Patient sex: M
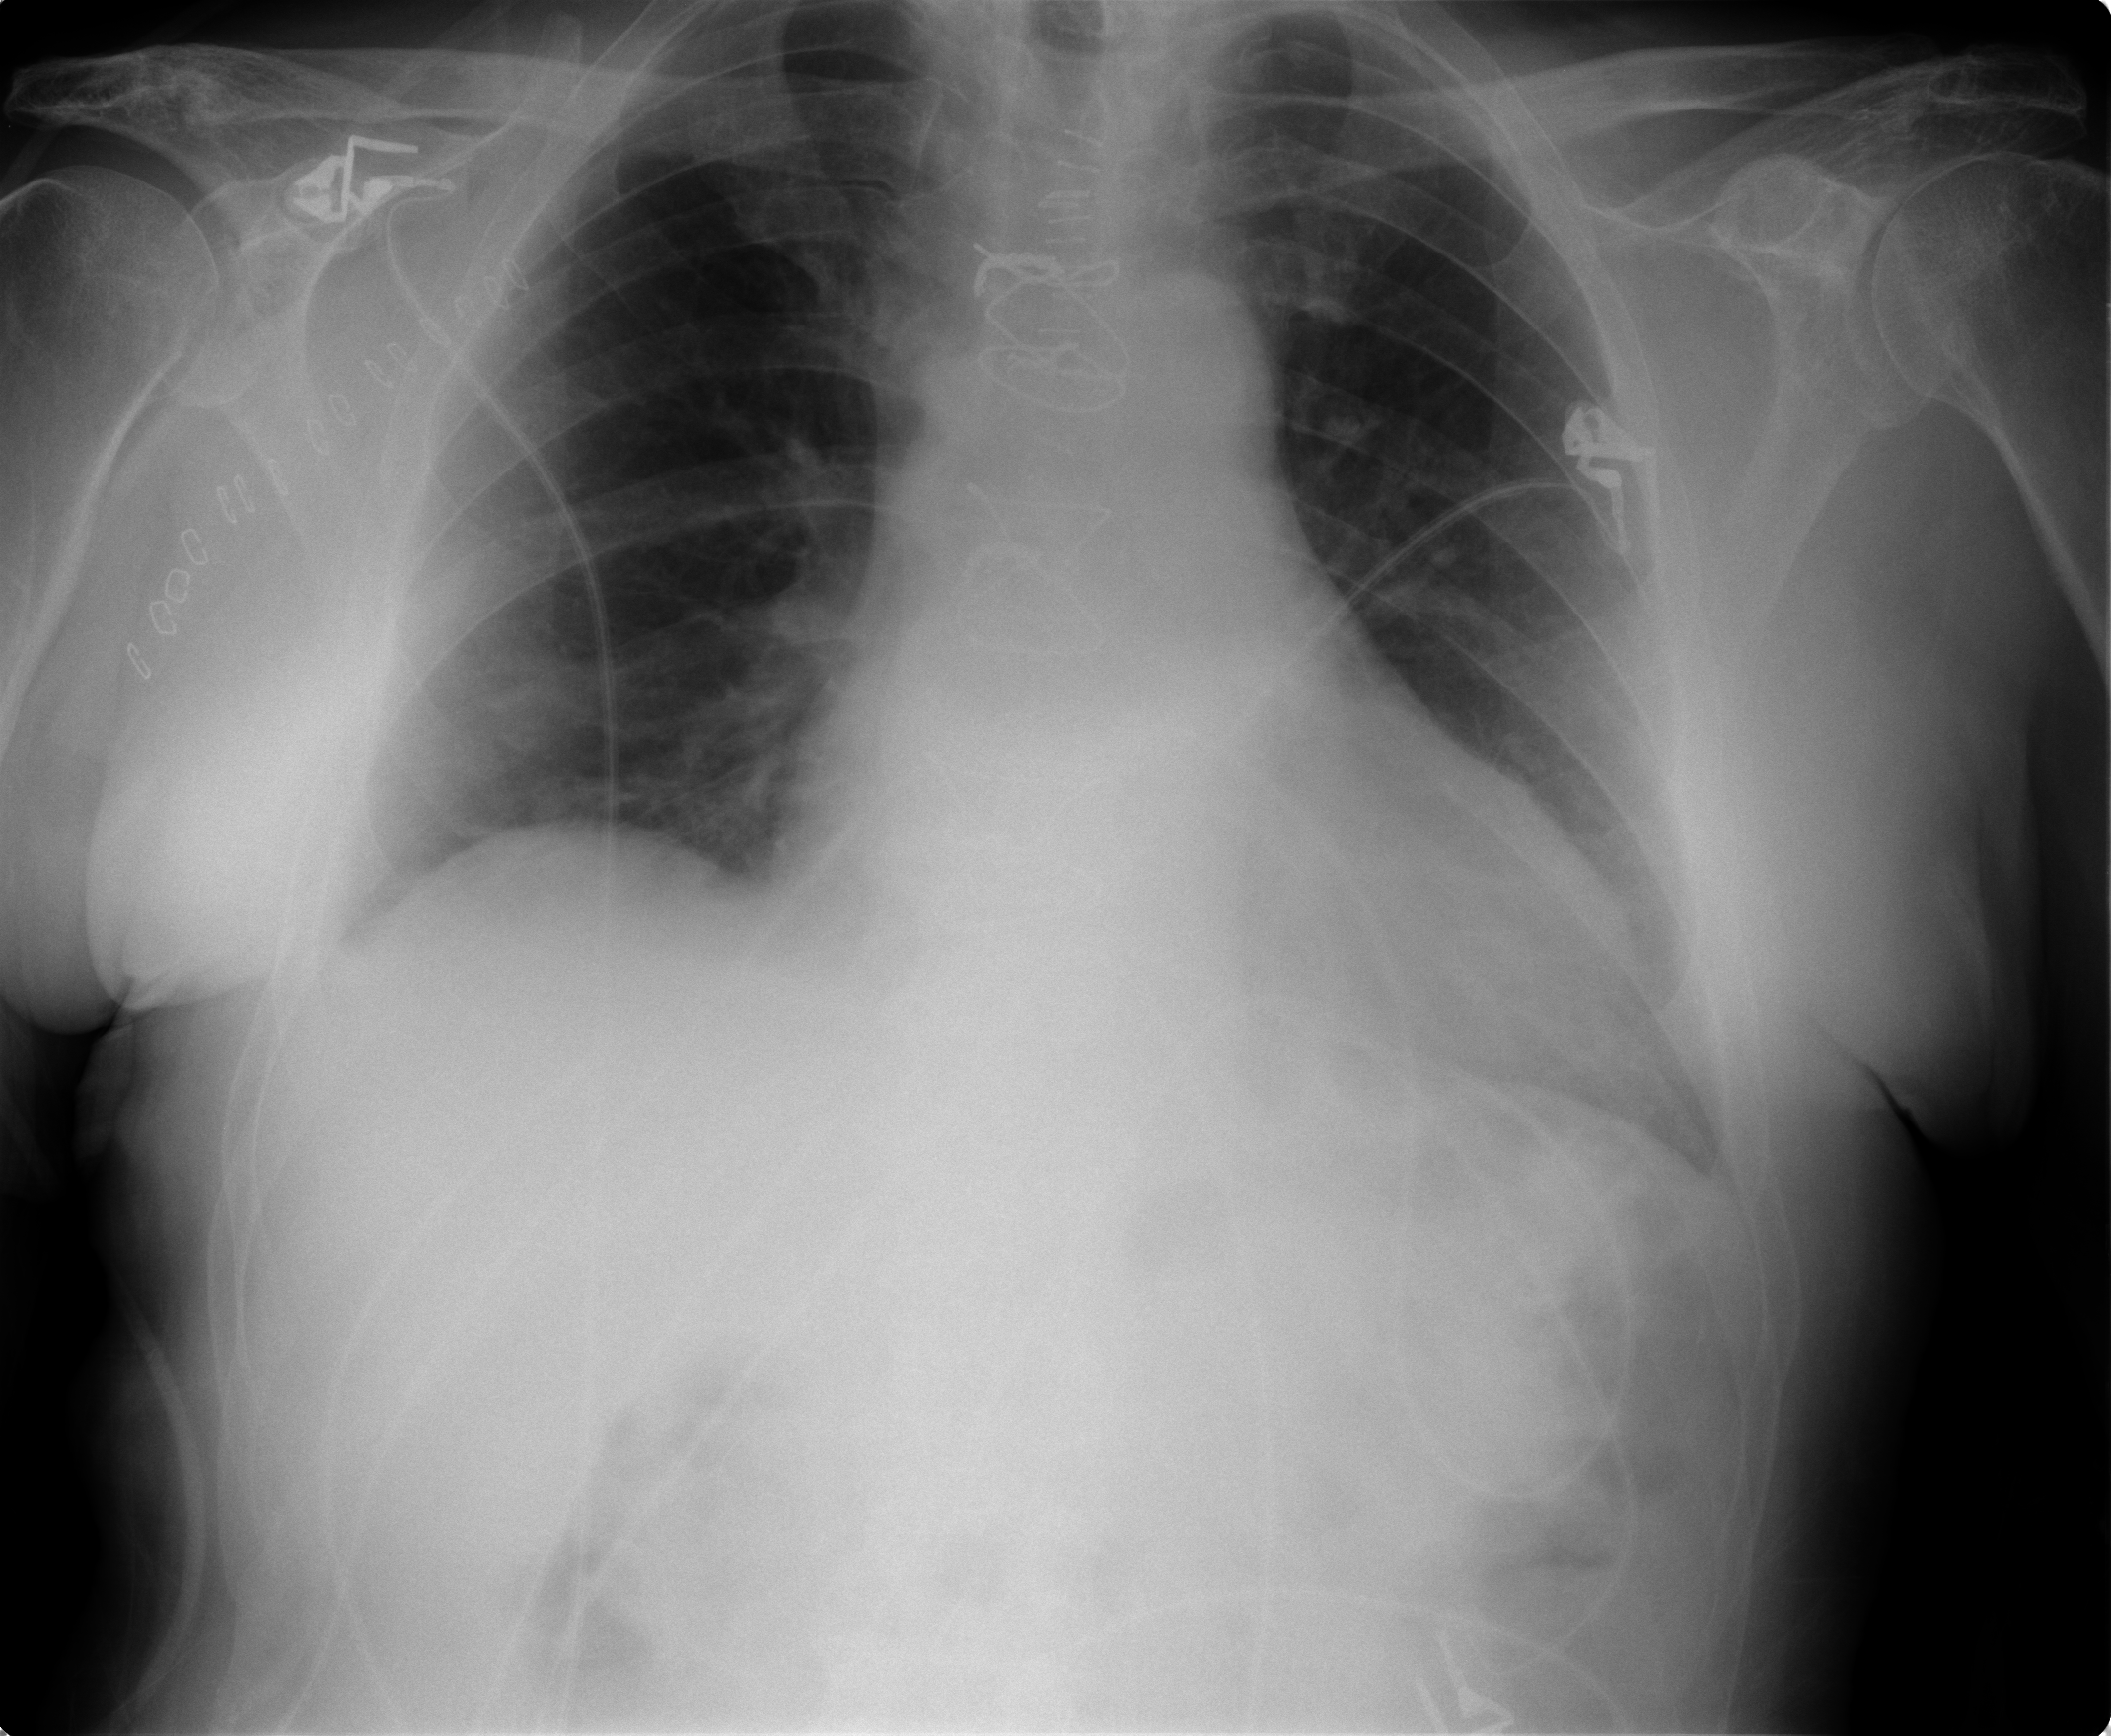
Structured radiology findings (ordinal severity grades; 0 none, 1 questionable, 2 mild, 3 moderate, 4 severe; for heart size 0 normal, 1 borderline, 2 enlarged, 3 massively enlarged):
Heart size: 1
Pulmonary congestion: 0
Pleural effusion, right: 1
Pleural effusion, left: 0
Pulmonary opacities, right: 1
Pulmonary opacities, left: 0
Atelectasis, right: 1
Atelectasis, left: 1